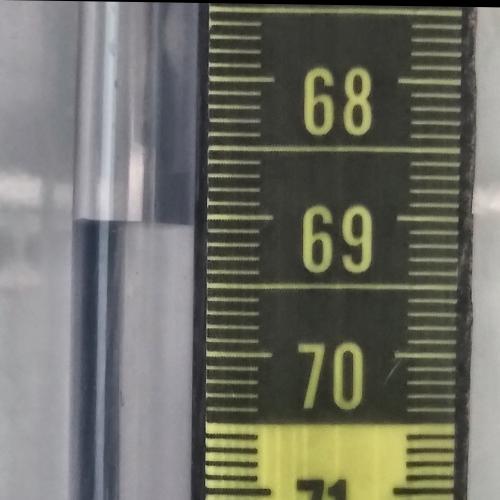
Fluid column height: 69.1 cm